Question: While attempting to build or open a project in Visual Studio 2015 Update 3, I keep getting errors around nuget package management.
Whenever I build the project the first time after opening VS, I get the error message below.
I also get it when I try to open the nuget package manager dialog.
Anyone else experience this?
'''
An exception was thrown while initializing part
"Nuget.PackageManagement.VisualStudio.VSolutionManager".
GetFullVsVersionString must be called on the UI thread.
'''

---
Here is another thread in stack about this issue :
<URL>
And here is in github :
<URL>
People say install <URL> for fix this issue.
But when i open that url i face this error :
> We're sorry, the page you requested cannot be found!
> In 'VisualStudio 2015 -> Tools -> Extensions and updates -> Online':
Search for the string: "" and install the given fix.Alternatively you can download the fix at : <URL>Now in February 2018, the latest NuGet Package Manager version
does not have the fix included, so the patch must be applied.As Steve Greene's answer describes, I also had the Telerik extension
installed, so that might have caused the problem.
I searched that phrase in VS - But could n't find anything.
Also 'GetFullVsVersionString fix' does n't exist any more.
I also reinstalled nuget package manager - no help.
What is the solution?
---
When i delete '.vs hidden folder' and open VS error vanished.
but when i close VS & reopen it again i face that error again.
What is wrong about '.vs hidden' folder?
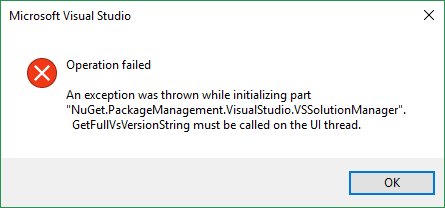
Answer: Several suggestions:
disable any third installed party extensions under --> --> to check whether there is an extension that caused this issue.
Close VS, delete all files under 'C:\Users\xxx\AppData\Local\Microsoft\VisualStudio\14.0\ComponentModelCache'
You can also delete '.vs' hidden folder, 'bin' and 'obj' folder of the project.
, restart VS to test again.
, try to reinstall extension again.
restore VS environment, enter 'C:\Users\Administrator\AppData\Local\Microsoft\VisualStudio\14.0'
And you can just rename the '14.0' folder to another name like 'VS2015_Backup'(just make a backup for your VS2015 environment).
, restart VS to test the issue.
open -->-->right-click on -->-->